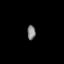
Tissue: prostate
Cell type: Myeloid cells
Senescence score: 0.6839
Nuclear area (px): 117
Mean DAPI intensity: 130.829